Aerial crown-view tile of a tropical tree (Barro Colorado Island, Panama), acquired 20250217:
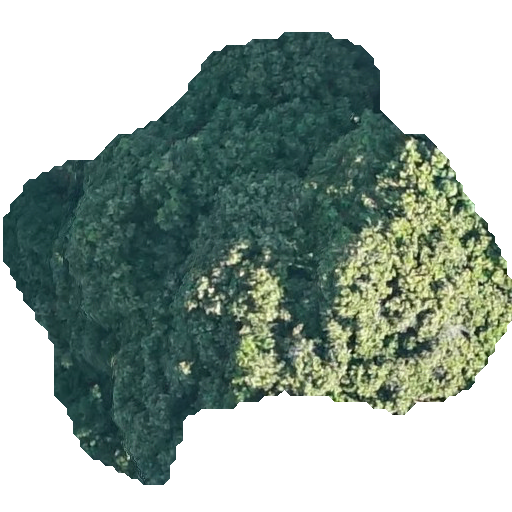
Species: Prioria copaifera
GBIF accepted scientific name: Prioria copaifera
Crown area: 211.809 m²